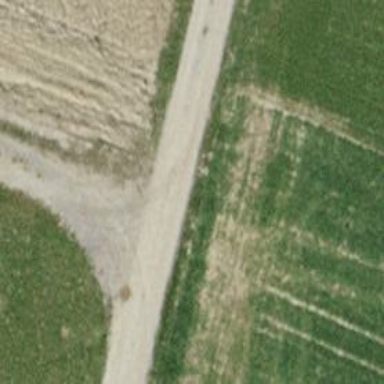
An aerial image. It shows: Track with pebblestone surface graded as grade3.